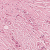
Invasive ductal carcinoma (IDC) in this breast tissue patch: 1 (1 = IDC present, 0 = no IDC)